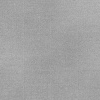
Atmospheric dust classification: dusty